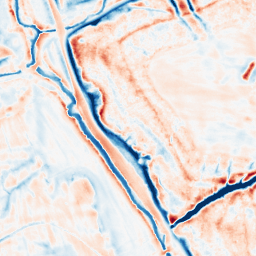
Category: edge_preserving
Decomposition family: bilateral
Decomposition parameters: d: 21
sigma_color: 100
sigma_space: 100
Upsampling method: cubic_mitchell
Upsampling parameters: scale: 2
Upsampling scale: 2